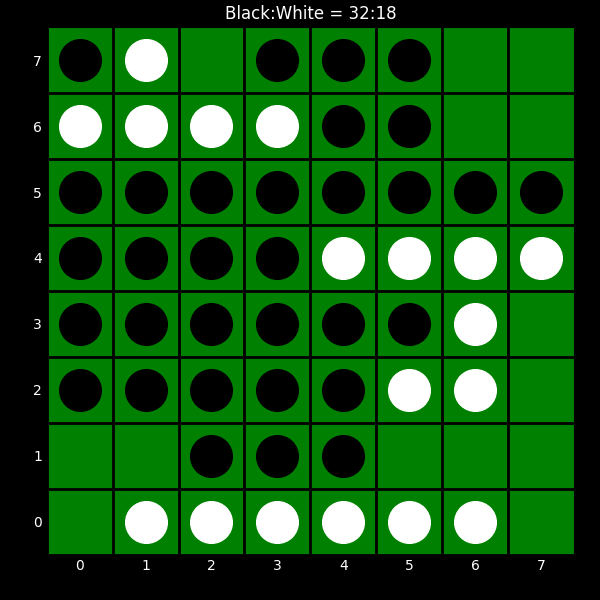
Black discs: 32
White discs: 18